Field crop: maize
Growth stage: 2
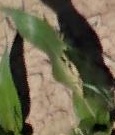
Species: maize